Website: lowes
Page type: review-order
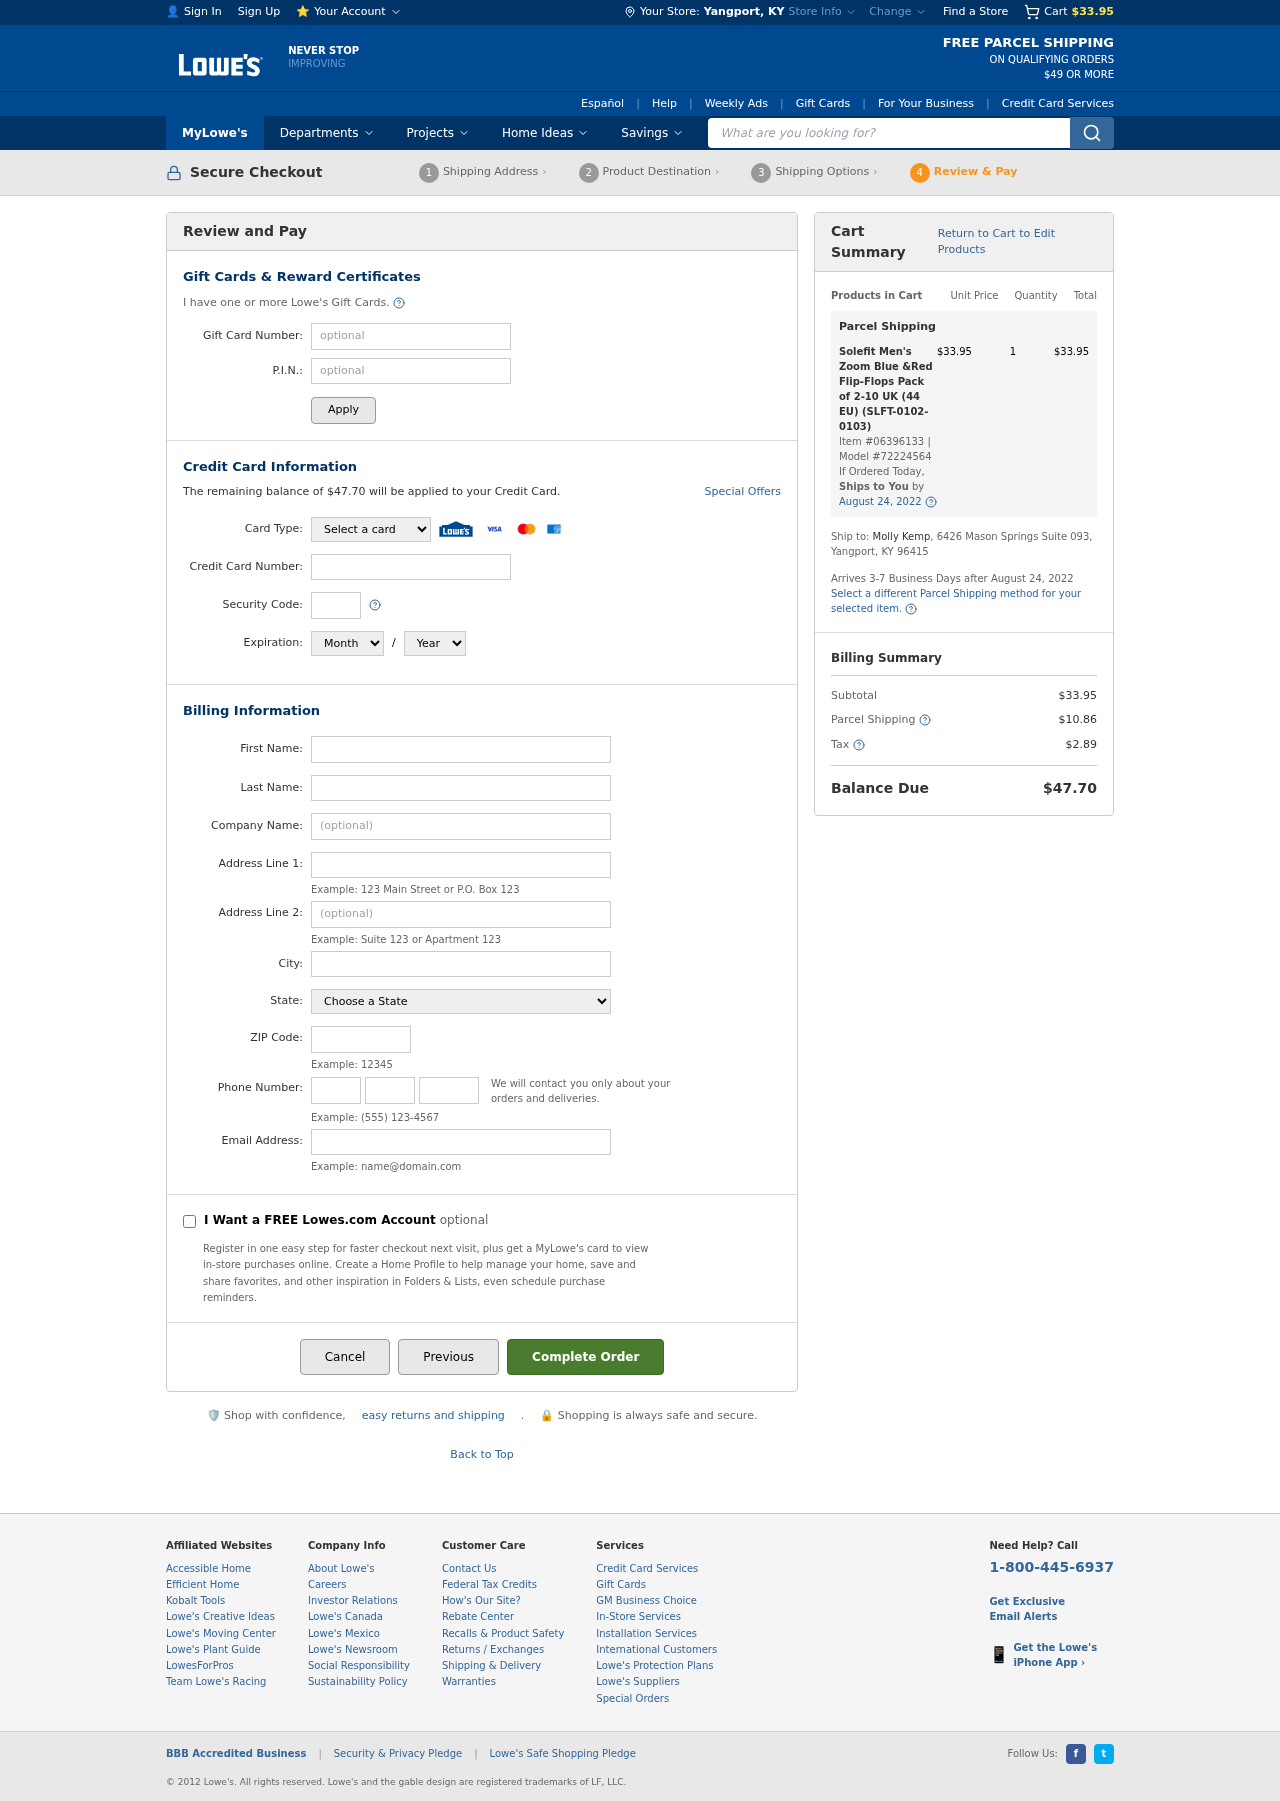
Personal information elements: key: PII_CARD_CVV
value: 111
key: PII_CARD_EXPIRY_MONTH
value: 04
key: PII_CARD_EXPIRY_YEAR
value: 27
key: PII_CARD_NUMBER
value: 6011 1671 7803 7256
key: PII_CARD_TYPE
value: Discover
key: PII_CITY
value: Yangport
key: PII_CITY_STATE
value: Yangport, KY
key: PII_EMAIL
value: molly.kemp@yahoo.com
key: PII_FIRSTNAME
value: Molly
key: PII_LASTNAME
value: Kemp
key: PII_PHONE_AREA
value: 652
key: PII_PHONE_PREFIX
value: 524
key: PII_PHONE_SUFFIX
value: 5691
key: PII_POSTCODE
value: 96415
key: PII_STATE
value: Kentucky
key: PII_STREET
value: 6426 Mason Springs Suite 093
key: PII_STREET2
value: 6426 Mason Springs Suite 093
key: PII_FULLNAME2
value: Molly Kemp
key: PII_STATE_ABBR
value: KY
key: PII_POSTCODE_FULL
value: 96415
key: PII_CITY_STATE_ZIP
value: Yangport, KY 96415
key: PII_POSTCODE_NUMERIC
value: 96415
Product elements: key: PRODUCT1_NAME
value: Solefit Men's Zoom Blue &Red Flip-Flops Pack of 2-10 UK (44 EU) (SLFT-0102-0103)
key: PRODUCT1_PRICE
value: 33.95
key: PRODUCT1_QUANTITY
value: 1
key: PRODUCT1_ITEM_NUMBER
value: Item #06396133
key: PRODUCT1_MODEL_NUMBER
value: Model #72224564
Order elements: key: ORDER_SUBTOTAL
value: $33.95
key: ORDER_BALANCE_DUE
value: $47.70
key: ORDER_SHIPPING_DATE
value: August 24, 2022
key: ORDER_ITEM_TOTAL
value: $33.95
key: ORDER_SHIPPING_DATE2
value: August 24, 2022
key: ORDER_SHIPPING_COST
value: $10.86
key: ORDER_TAX
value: $2.89
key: ORDER_TOTAL
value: $47.70
Search elements: key: HEADER_SEARCH
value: What are you looking for?